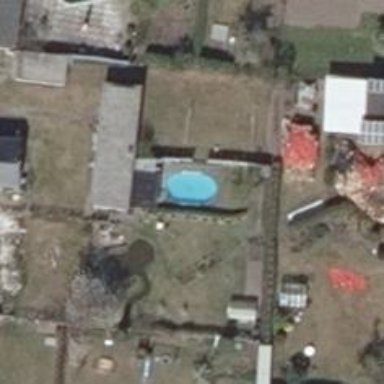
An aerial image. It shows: Swimming pool located in leisure land.